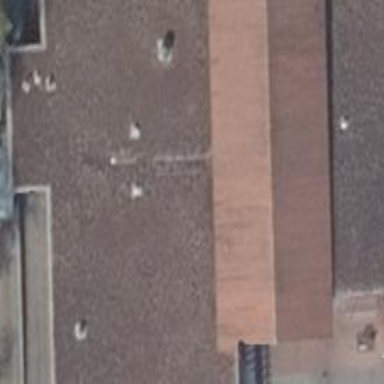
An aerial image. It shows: Flat roof retail building.